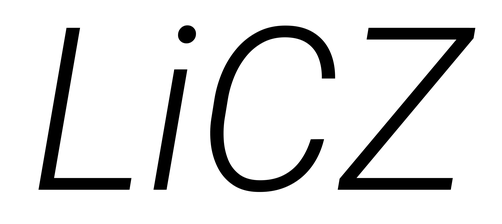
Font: Roboto-Italic_Light_Italic